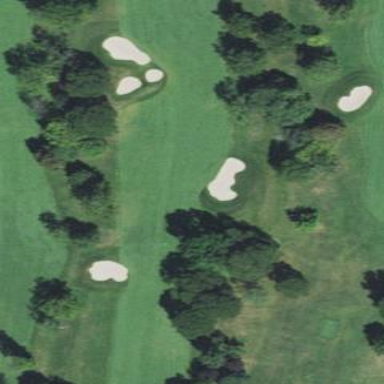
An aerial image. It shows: Well-maintained grassy area designated as golf fairway for the sport of golf. The grass is neatly mown.